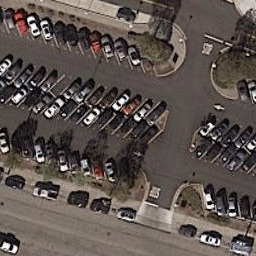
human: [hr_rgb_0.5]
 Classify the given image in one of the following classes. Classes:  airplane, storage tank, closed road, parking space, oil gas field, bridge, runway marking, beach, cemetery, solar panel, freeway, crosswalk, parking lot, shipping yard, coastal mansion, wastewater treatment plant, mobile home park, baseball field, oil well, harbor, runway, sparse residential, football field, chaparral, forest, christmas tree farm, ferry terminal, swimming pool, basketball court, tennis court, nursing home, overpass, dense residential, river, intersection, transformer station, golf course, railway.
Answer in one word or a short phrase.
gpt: parking lot